Explain the disparities between the first and second image.
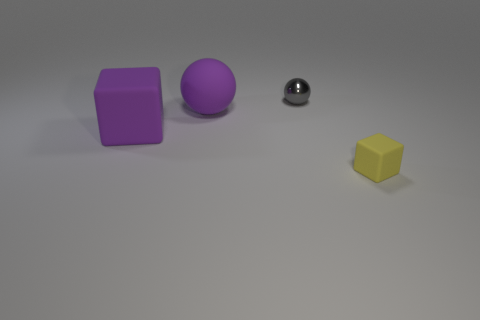
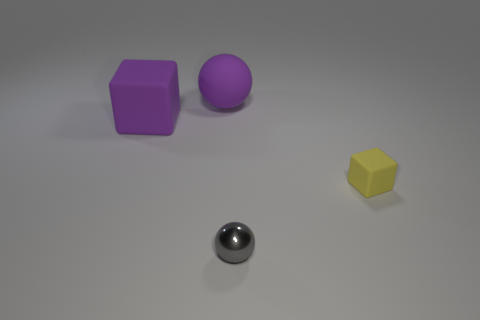
the small gray thing changed its location
the small metal ball moved
the small gray shiny ball behind the small yellow matte thing moved
the small gray shiny sphere that is behind the purple sphere moved